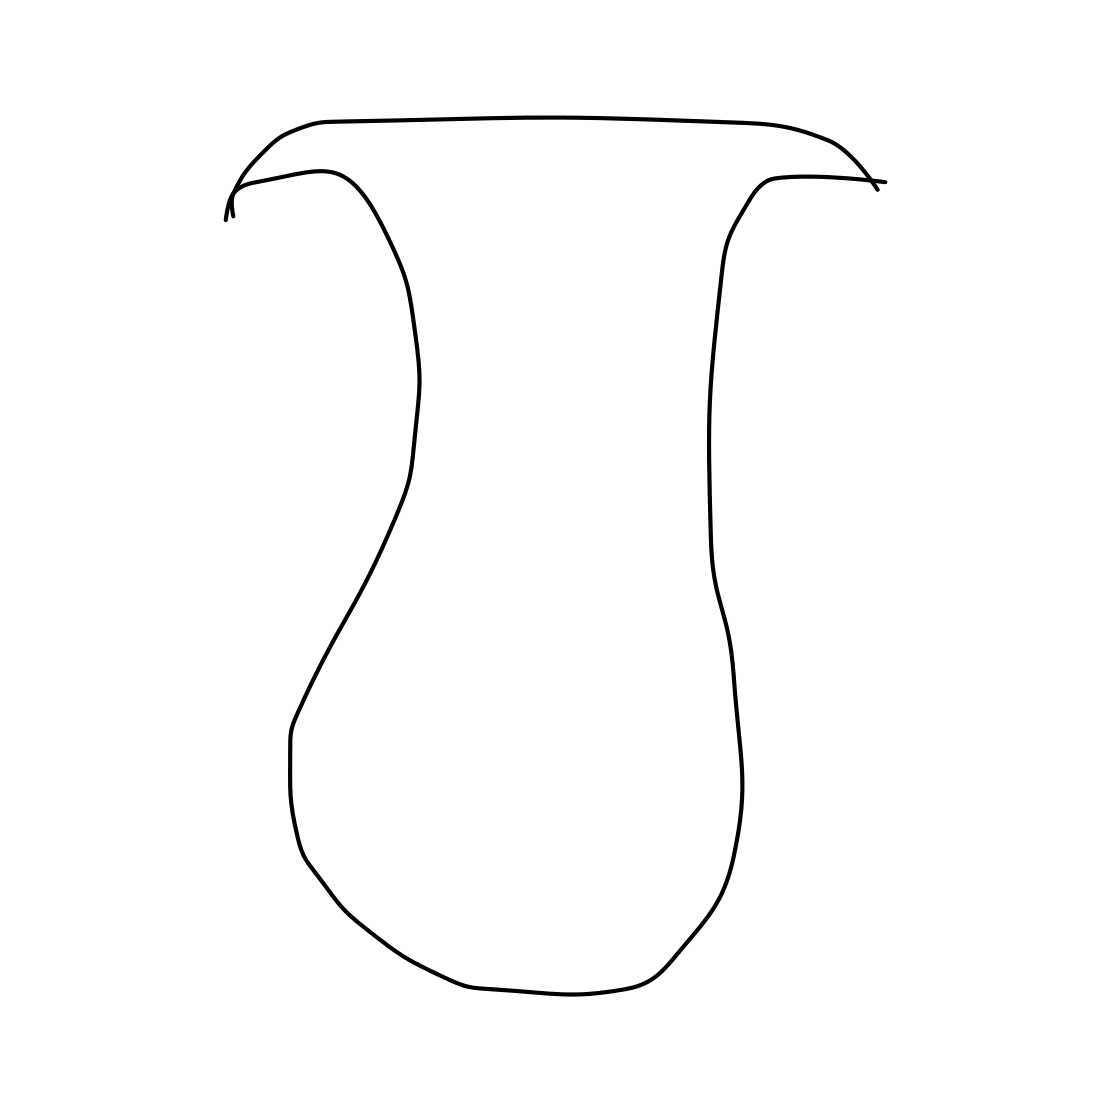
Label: vase